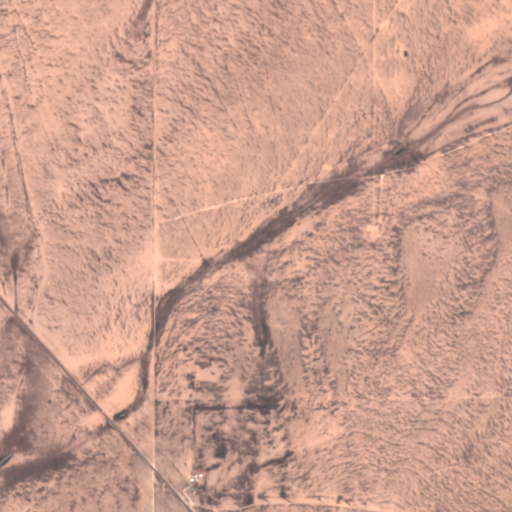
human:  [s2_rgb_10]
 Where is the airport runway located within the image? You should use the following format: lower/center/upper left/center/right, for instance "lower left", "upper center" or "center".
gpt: The airport runway is located in the lower center of the image.
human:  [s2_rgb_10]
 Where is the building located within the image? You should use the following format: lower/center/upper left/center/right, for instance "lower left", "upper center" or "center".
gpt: The building is located in the lower center of the image.
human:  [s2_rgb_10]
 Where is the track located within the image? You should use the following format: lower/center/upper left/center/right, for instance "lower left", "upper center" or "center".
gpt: There is no track in the image.